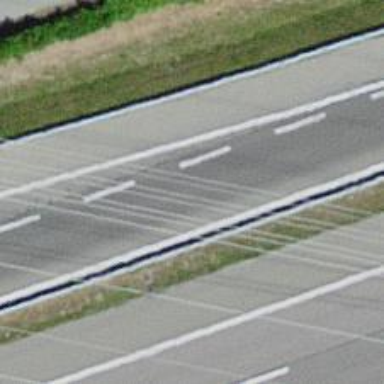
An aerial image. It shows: Asphalt motorway link.